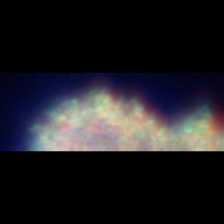
Taxon: Unknown_detritus
Group: Unknown